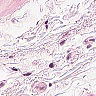
Metastatic tissue present: no